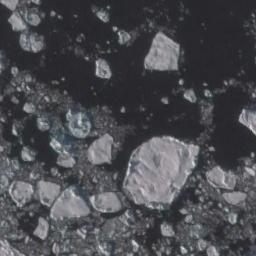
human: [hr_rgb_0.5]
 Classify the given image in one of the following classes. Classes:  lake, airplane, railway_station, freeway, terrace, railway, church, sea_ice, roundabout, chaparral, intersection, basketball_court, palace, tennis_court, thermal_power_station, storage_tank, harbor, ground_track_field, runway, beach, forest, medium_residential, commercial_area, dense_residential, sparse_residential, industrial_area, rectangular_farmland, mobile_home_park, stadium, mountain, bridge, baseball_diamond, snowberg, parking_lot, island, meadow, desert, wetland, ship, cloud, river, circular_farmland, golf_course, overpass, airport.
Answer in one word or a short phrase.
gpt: sea_ice